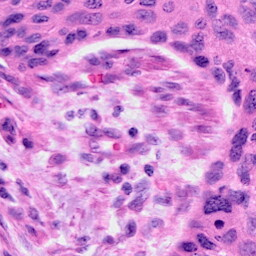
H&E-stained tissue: Cervix